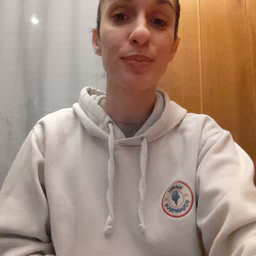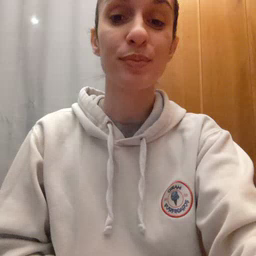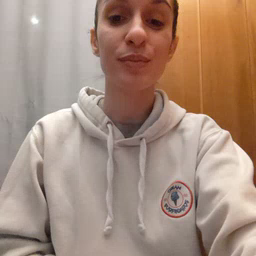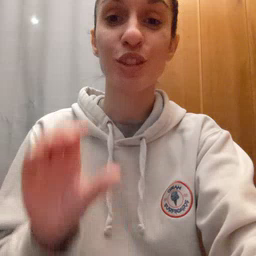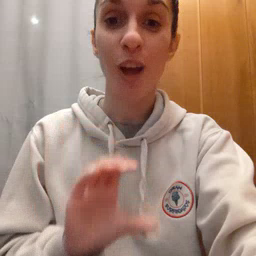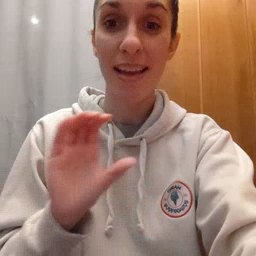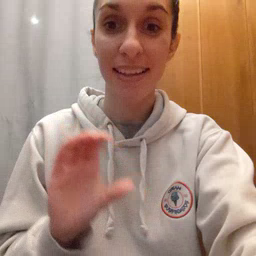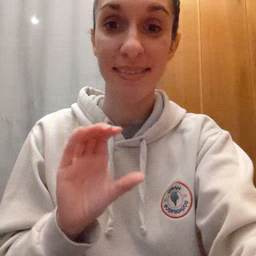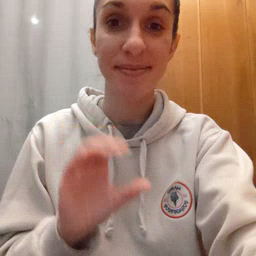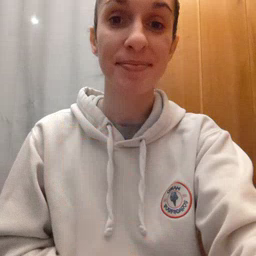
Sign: chocolate